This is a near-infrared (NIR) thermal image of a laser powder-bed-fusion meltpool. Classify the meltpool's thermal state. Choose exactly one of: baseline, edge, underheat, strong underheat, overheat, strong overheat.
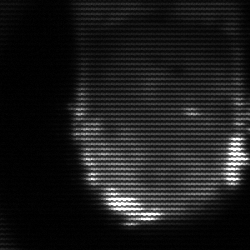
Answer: strong underheat